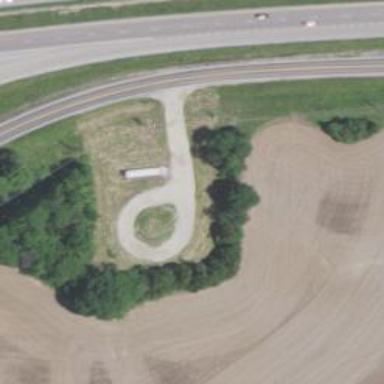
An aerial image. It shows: Turning loop on the road.